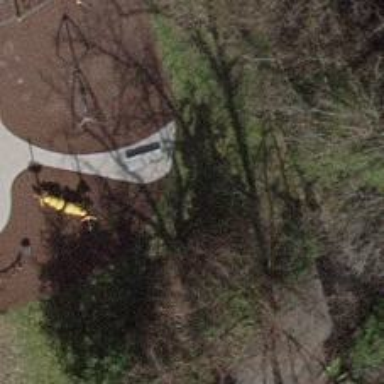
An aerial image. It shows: Concrete bench.